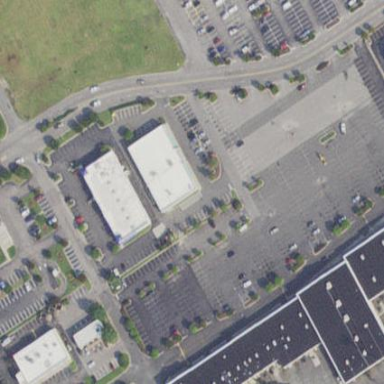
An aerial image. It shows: Parking area with asphalt surface.